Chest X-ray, AP view. Patient: 22 years old, sex M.
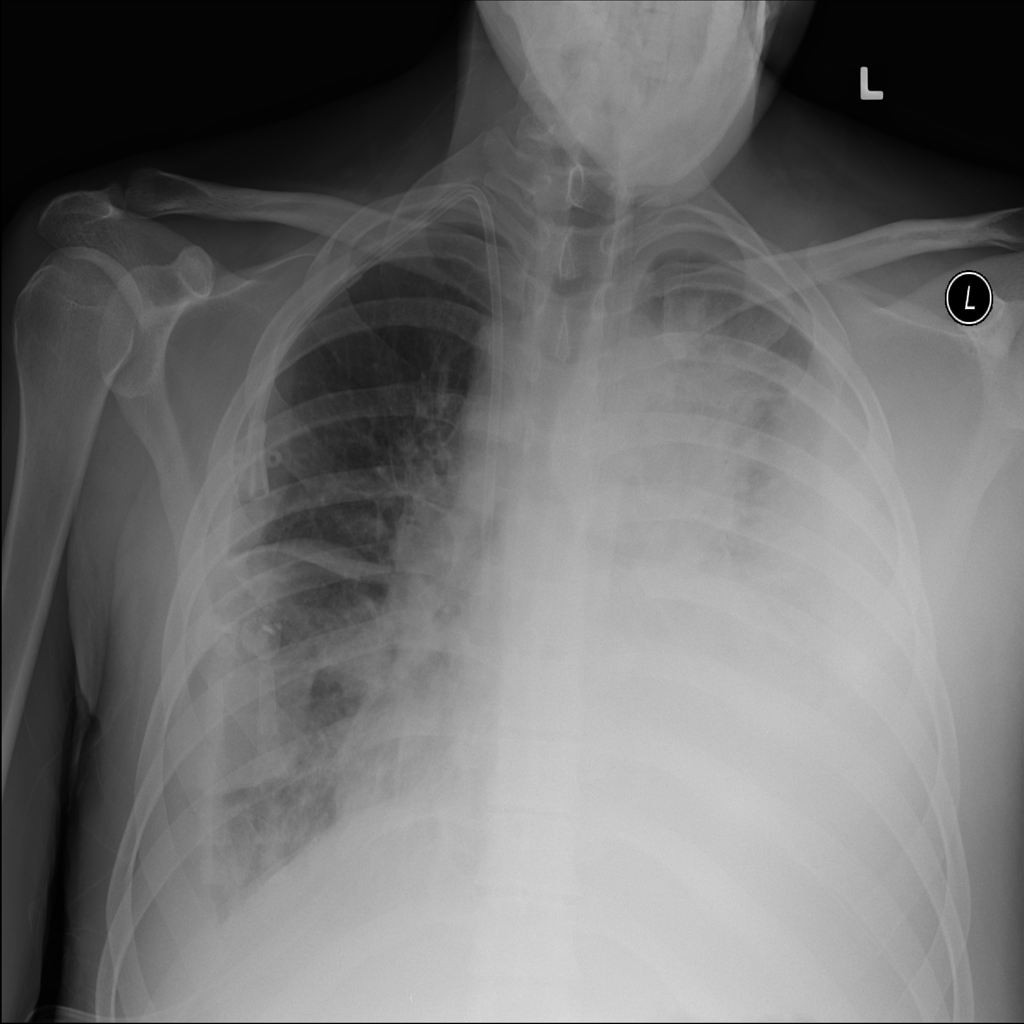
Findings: Effusion